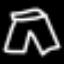
Label: pants